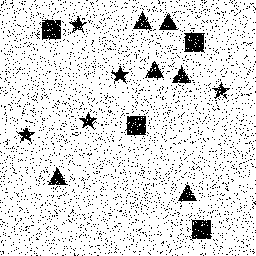
Squares: 4
Triangles: 6
Stars: 5
Total shapes: 15